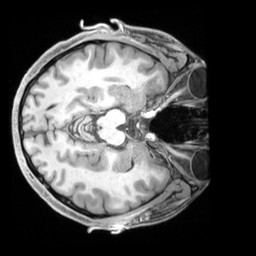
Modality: T1w
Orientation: axial
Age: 25
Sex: male
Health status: ill
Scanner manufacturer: siemens
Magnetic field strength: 3 T
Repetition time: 2.2 s
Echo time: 0.00218 s